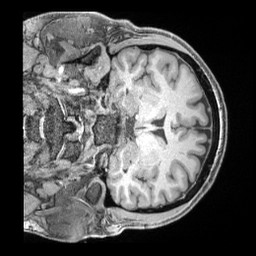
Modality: T1w
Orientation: coronal
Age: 41
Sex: male
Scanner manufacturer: siemens
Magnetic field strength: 3 T
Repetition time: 2 s
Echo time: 0.00211 s